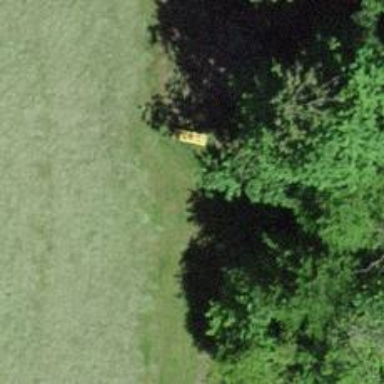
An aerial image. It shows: Bench.